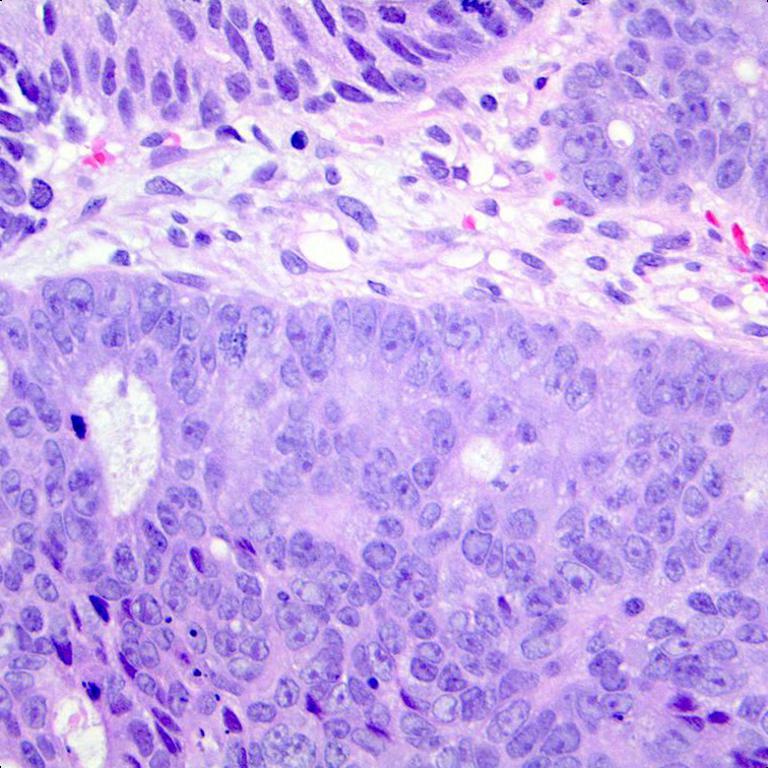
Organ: colon
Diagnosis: adenocarcinomas